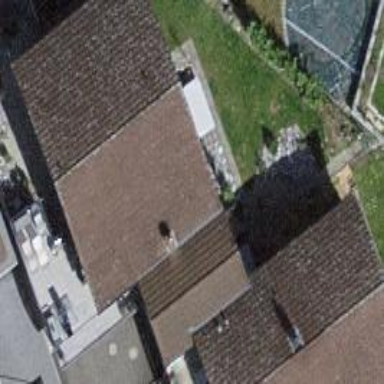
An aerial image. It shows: Simple and straightforward house.